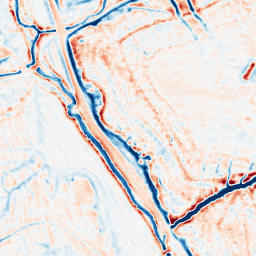
Category: edge_preserving
Decomposition family: bilateral
Decomposition parameters: d: 15
sigma_color: 150
sigma_space: 25
Upsampling method: bilinear
Upsampling parameters: scale: 8
Upsampling scale: 8